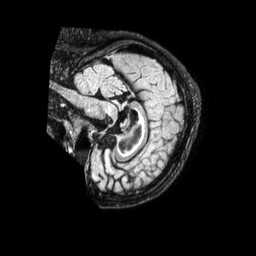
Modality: FLAIR
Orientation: sagittal
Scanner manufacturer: philips
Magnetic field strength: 1.5 T
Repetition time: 4.8 s
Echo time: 0.3363 s